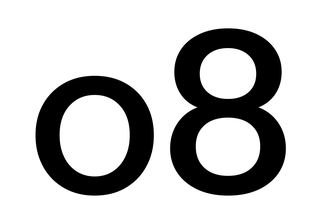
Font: InstrumentSans_Medium